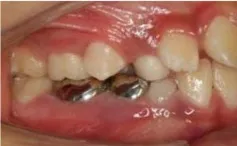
(A-I) are images of teeth before and after treatment. (D-F) are the occlusal photos of the right side before and 4 months and 9 months after treatment. Tooth 14 is under eruption and has good contact with its opposing teeth during the follow-up.
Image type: medical_photograph (oral_photograph)